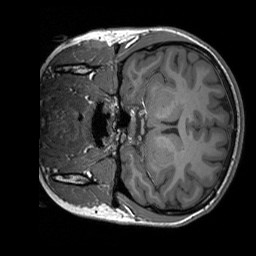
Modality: T1w
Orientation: coronal
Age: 21
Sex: female
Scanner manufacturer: siemens
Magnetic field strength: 3 T
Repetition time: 1.9 s
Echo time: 0.00227 s